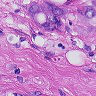
Metastatic tissue present: yes